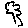
Label: tree